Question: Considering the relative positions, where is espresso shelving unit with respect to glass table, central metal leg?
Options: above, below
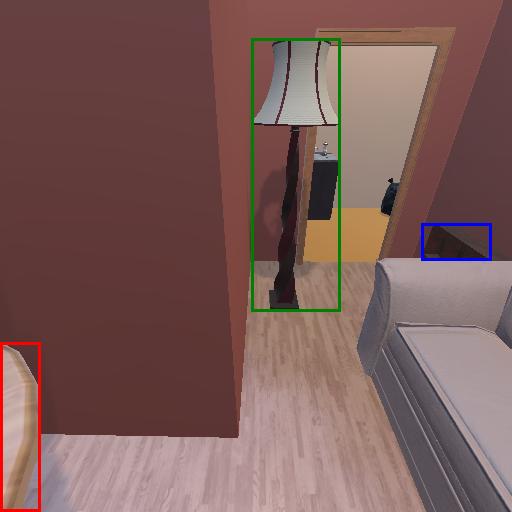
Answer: above